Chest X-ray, AP view. Patient: 69 years old, sex M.
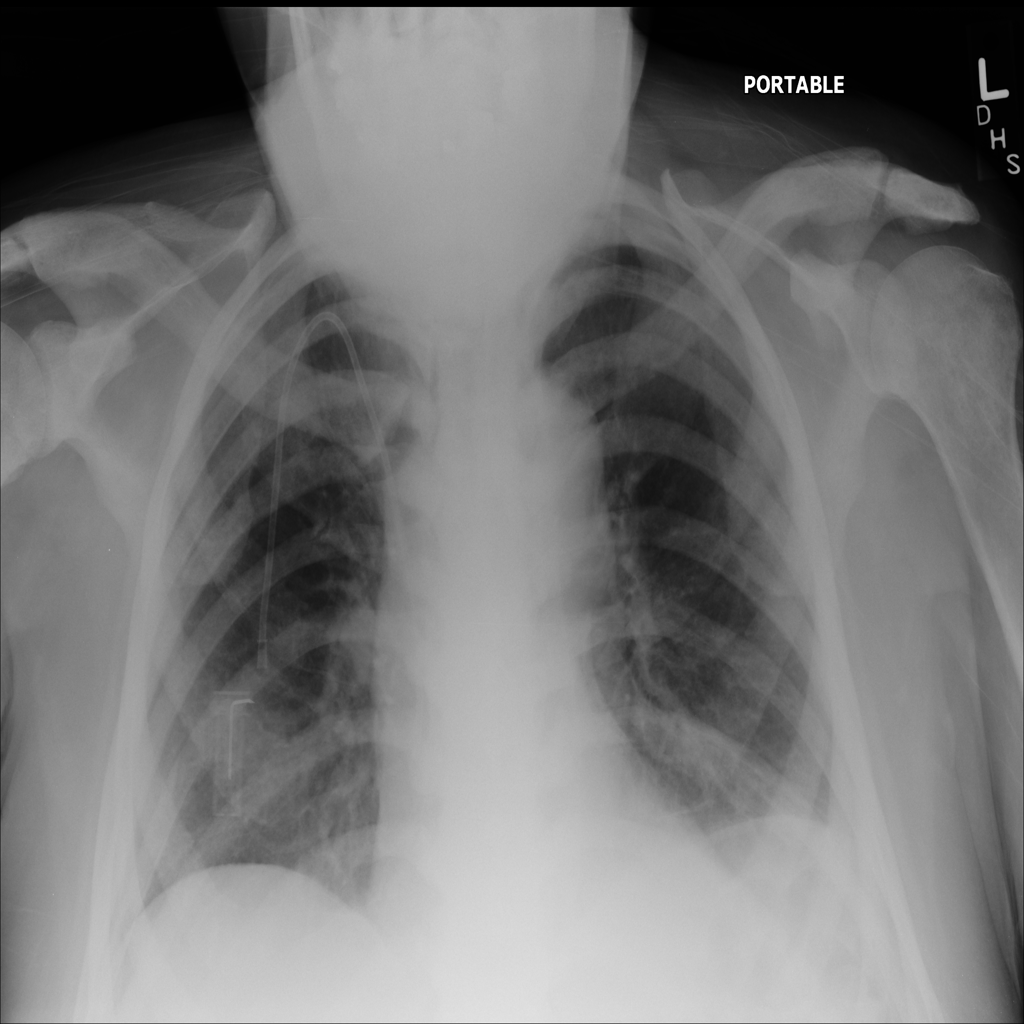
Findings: No Finding